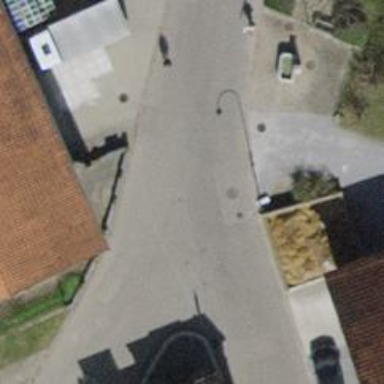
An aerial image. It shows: Residential road with asphalt surface and no sidewalks.